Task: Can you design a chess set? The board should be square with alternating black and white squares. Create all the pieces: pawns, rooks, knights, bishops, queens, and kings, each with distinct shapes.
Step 589:
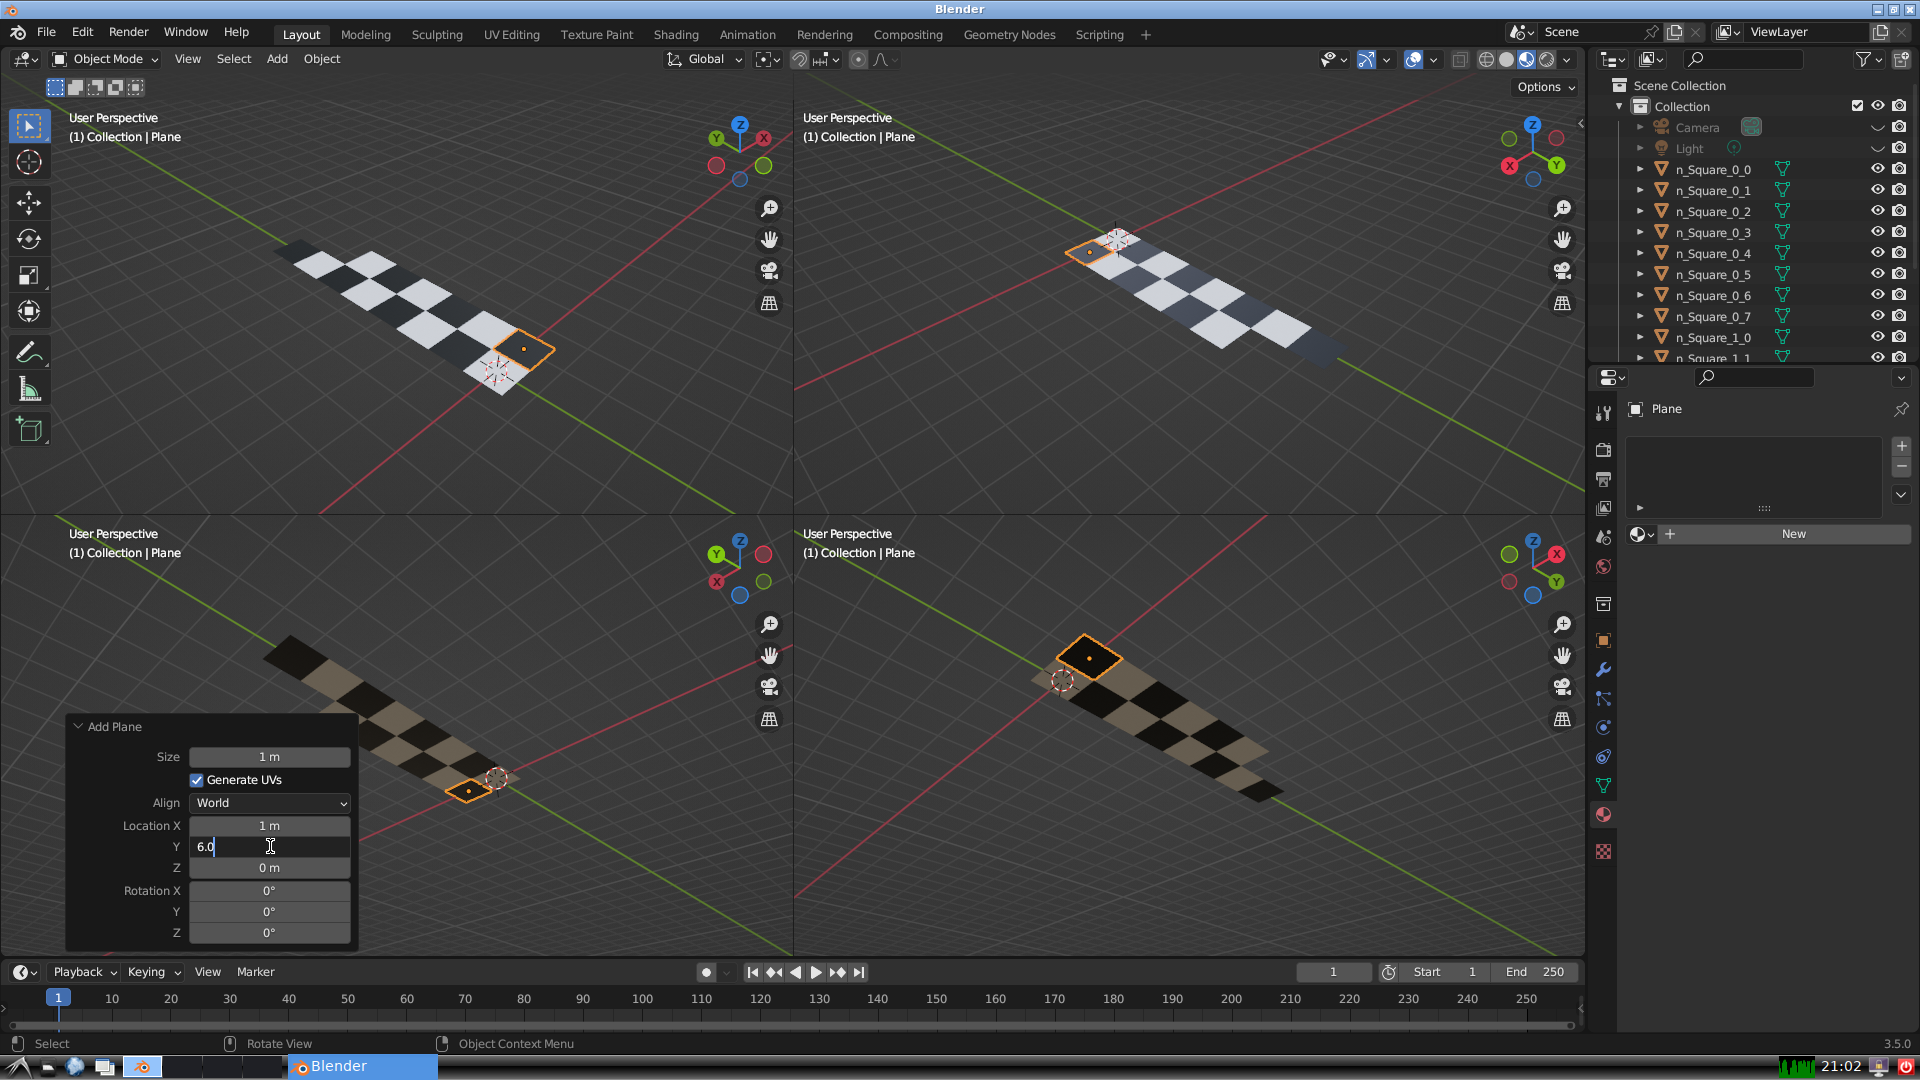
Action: {"key_press": ['Return']}